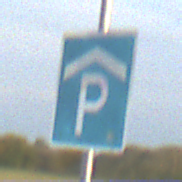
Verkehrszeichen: Parkhaus
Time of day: SunriseSunset
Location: Outdoor (Nature)
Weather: PartlyCloudy
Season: NotSpecified
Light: Natural